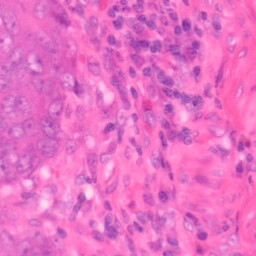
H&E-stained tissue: Colon